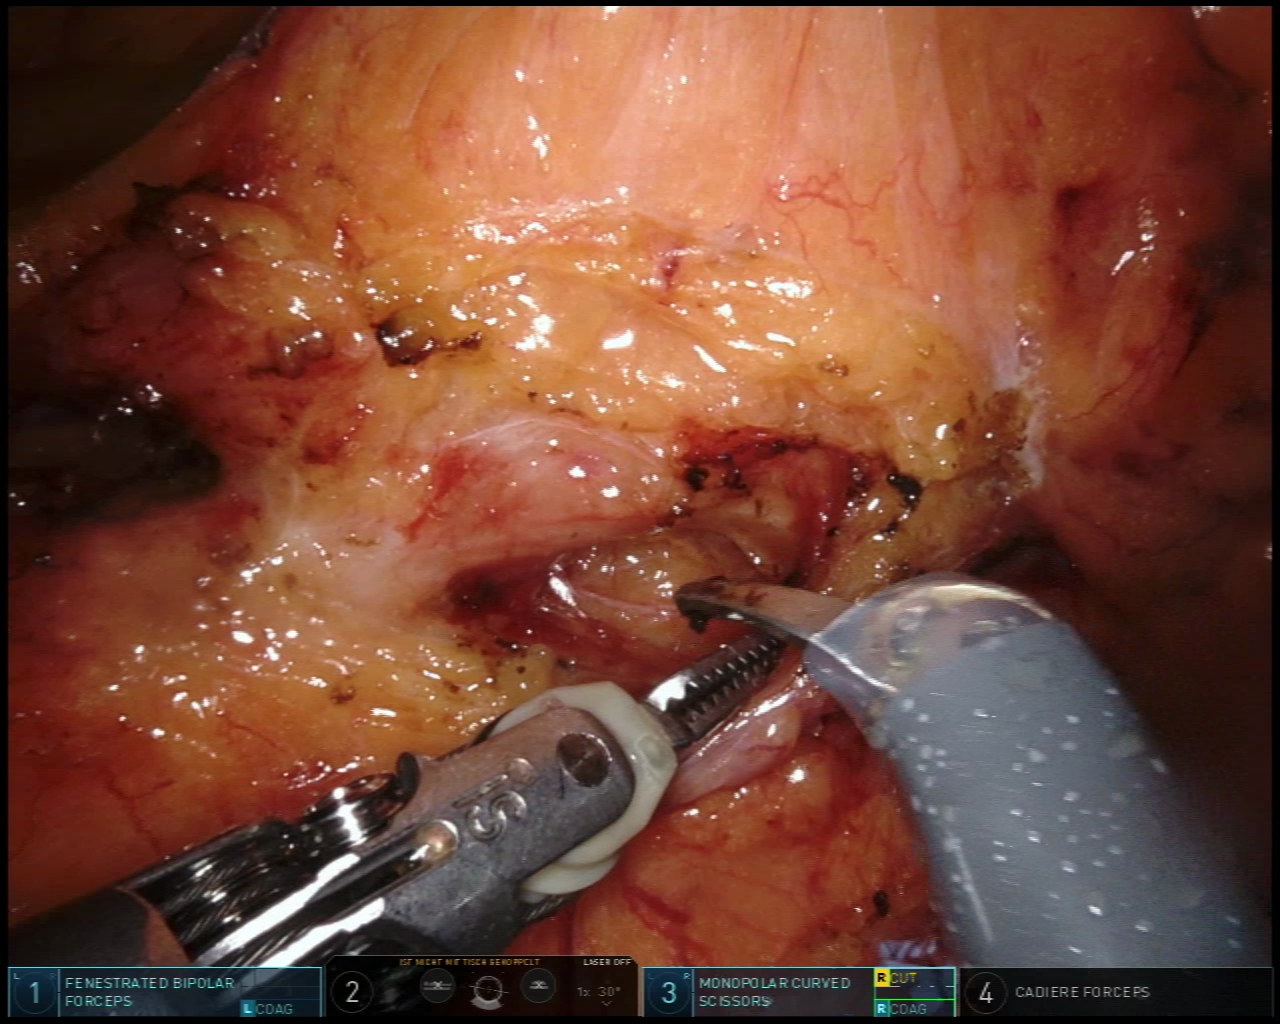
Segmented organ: inferior_mesenteric_artery
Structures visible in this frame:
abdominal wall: no
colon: no
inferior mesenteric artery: yes
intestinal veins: no
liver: no
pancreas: no
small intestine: no
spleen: no
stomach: no
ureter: no
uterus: no
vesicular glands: no